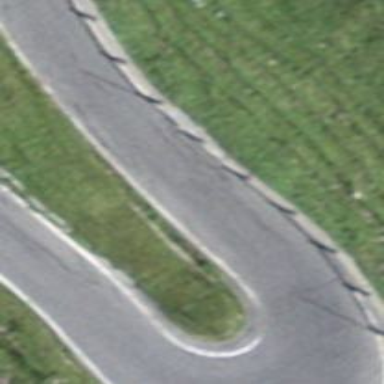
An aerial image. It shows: Secondary road with asphalt surface passing over bridge.